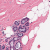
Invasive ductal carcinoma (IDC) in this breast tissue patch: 0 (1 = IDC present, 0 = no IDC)